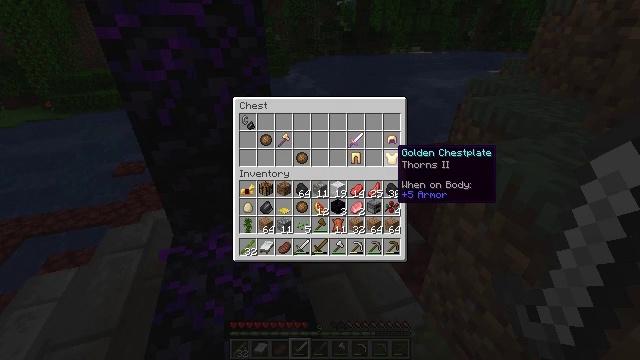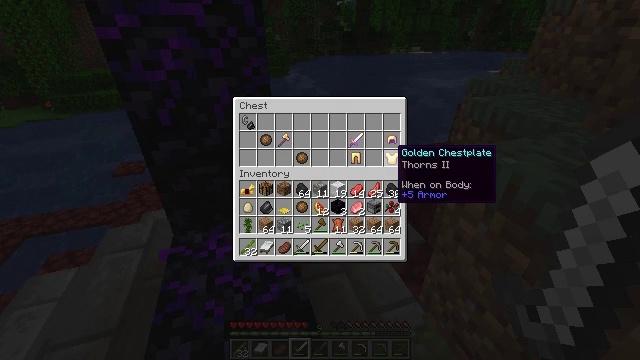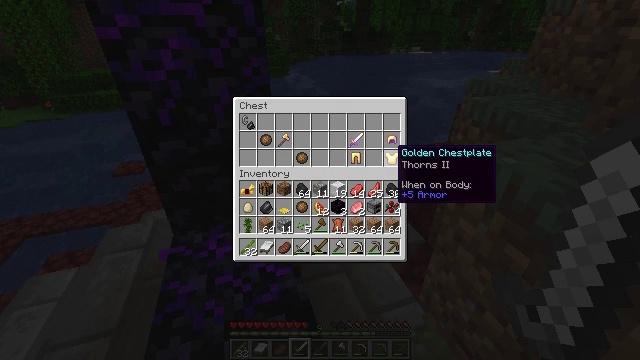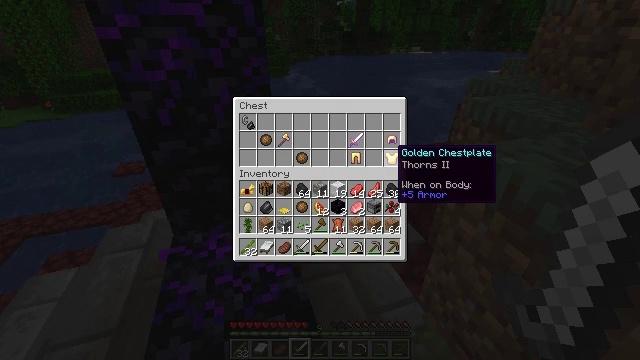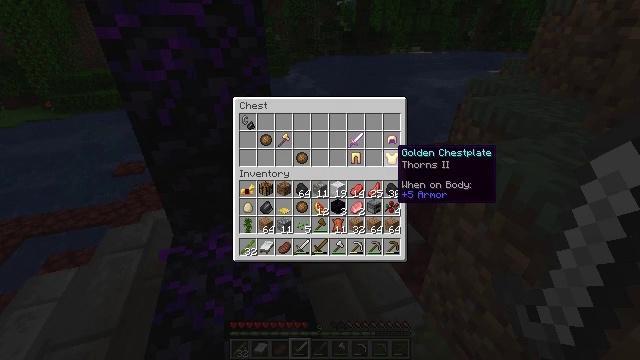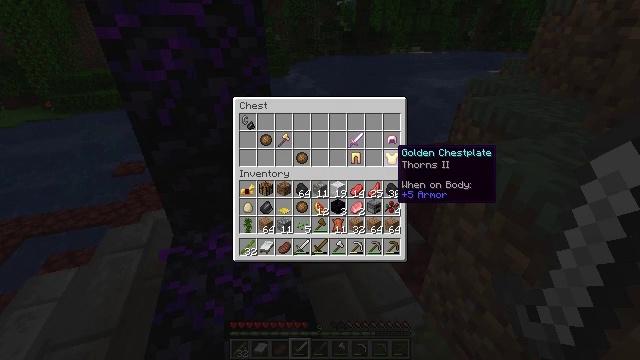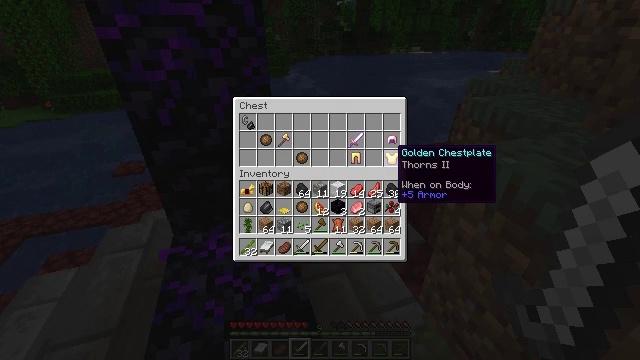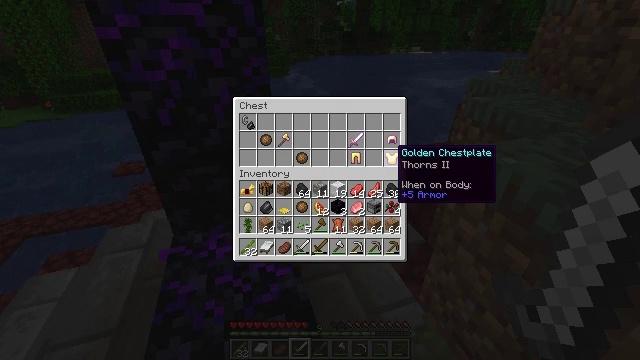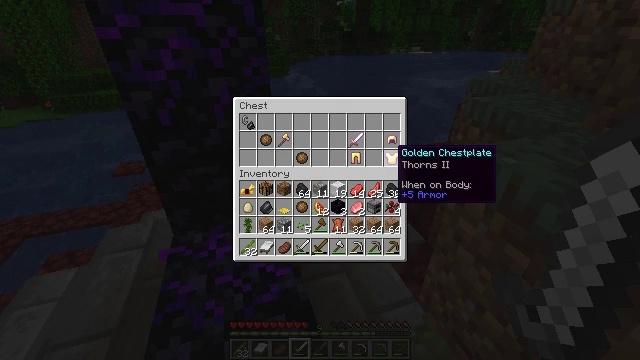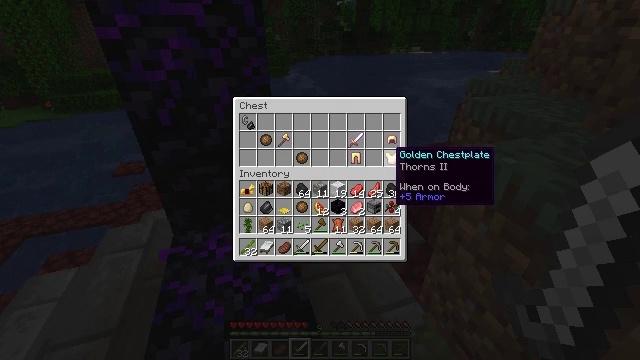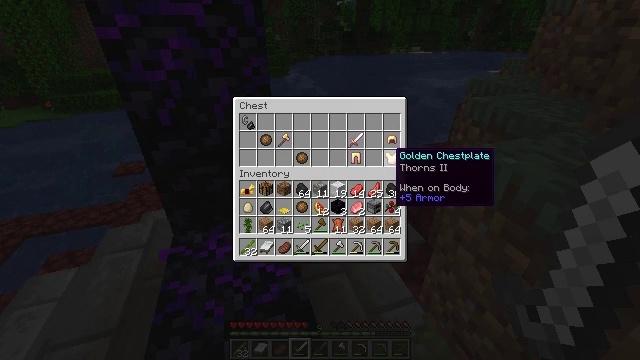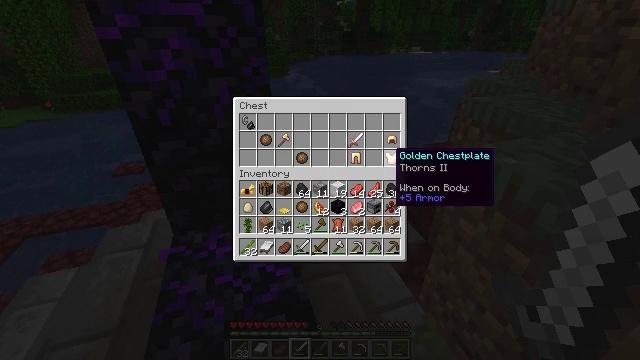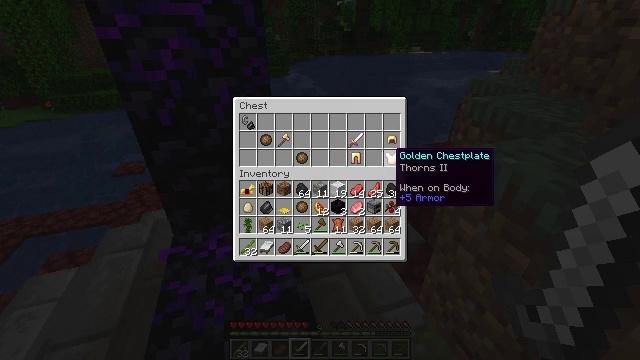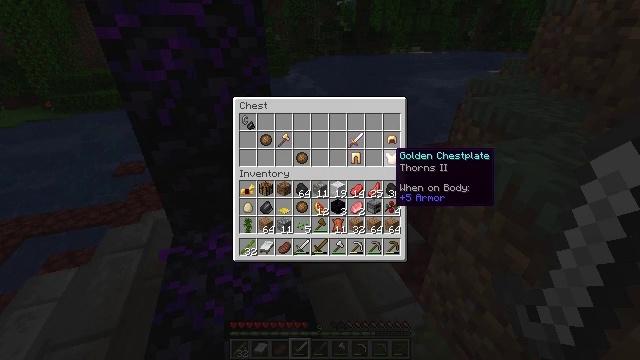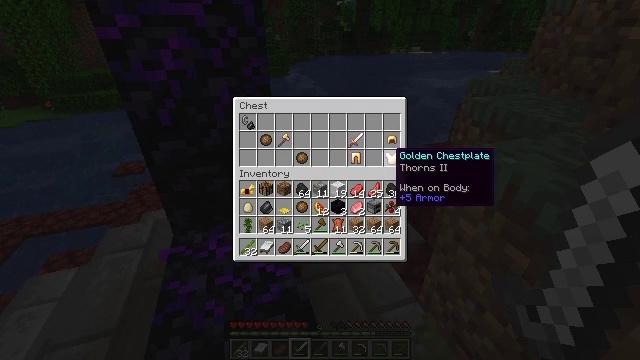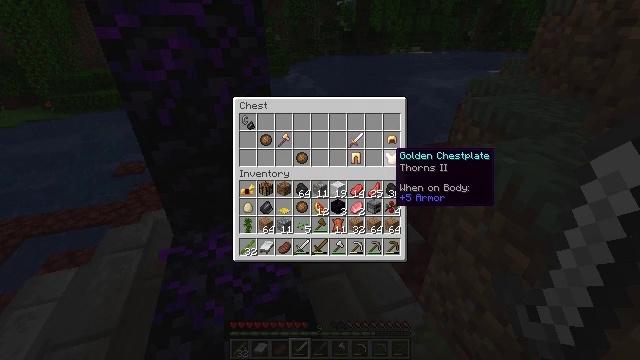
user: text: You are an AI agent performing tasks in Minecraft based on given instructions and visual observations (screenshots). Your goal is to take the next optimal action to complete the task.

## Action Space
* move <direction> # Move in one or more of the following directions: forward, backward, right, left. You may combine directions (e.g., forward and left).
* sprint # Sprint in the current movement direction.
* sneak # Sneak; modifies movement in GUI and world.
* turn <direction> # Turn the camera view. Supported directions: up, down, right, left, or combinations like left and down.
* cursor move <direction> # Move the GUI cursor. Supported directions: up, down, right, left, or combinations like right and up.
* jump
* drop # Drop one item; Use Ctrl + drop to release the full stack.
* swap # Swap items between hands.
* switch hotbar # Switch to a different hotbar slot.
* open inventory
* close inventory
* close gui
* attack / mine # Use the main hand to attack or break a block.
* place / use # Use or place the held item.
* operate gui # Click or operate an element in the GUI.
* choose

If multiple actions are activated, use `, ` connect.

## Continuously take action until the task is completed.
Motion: motion action
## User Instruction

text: Break the grass block.
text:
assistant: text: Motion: no_op
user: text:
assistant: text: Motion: no_op
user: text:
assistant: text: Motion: no_op
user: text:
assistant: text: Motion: no_op
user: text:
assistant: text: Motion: no_op
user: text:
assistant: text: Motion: no_op
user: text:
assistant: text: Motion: no_op
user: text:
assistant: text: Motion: no_op
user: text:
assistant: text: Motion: no_op
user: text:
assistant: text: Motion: no_op
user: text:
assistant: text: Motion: no_op
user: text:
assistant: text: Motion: no_op
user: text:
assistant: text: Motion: no_op
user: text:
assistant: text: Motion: no_op
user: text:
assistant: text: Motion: no_op
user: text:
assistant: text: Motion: no_op
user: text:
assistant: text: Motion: no_op
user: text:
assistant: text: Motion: no_op
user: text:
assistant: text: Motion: no_op
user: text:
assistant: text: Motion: no_op
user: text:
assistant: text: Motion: no_op
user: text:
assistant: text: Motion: close gui
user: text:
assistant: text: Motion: no_op
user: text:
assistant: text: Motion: turn left and down
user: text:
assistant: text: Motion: turn left and down
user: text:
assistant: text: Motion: turn left and down
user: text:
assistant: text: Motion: turn left and down
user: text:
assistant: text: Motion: turn left
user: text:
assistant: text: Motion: turn left
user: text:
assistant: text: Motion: no_op